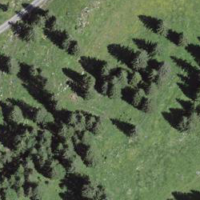
EUNIS habitat code: 43
Species observed at this site:
Erinus alpinus